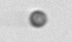
Label: nanoplankton_mix